Question: How do you center an image with text inside a block?
I know you can center a block inside another block by giving the latter a fixed width and 'margin: auto'. However, I don't know the dimensions of text beforehand (actual text content may vary).

The CSS I have got so far:
'''
.outer {
width: 400px;
}
.outer table {
border: 0;
width: 100%;
}
.outer table td {
vertical-align: middle;
text-align: center;
}
.outer table td p {
text-align: left;
}
'''
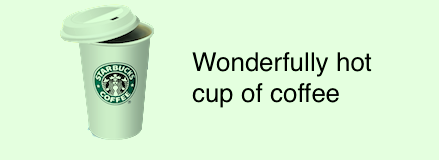
Answer: Please take a look at this <URL>
Here is my css:
'''
.block {
text-align: center;
}
.block:before {
content: '';
display: inline-block;
height: 100%;
vertical-align: middle;
margin-right: -0.25em; /* Adjusts for spacing */
}
.centered {
display: inline-block;
vertical-align: middle;
}
.left {
float: left;
}
'''
This is an invisible element pseudo element, which is used for better vertical centering: it emulates a 0-sized inline-block element, which, in conjunction with normal inline-block element ('.centered') allows us to use 'vertical-align'.
You can set height to '.block' to see how it will be centered vertically:
<URL>
Is this closer: <URL>